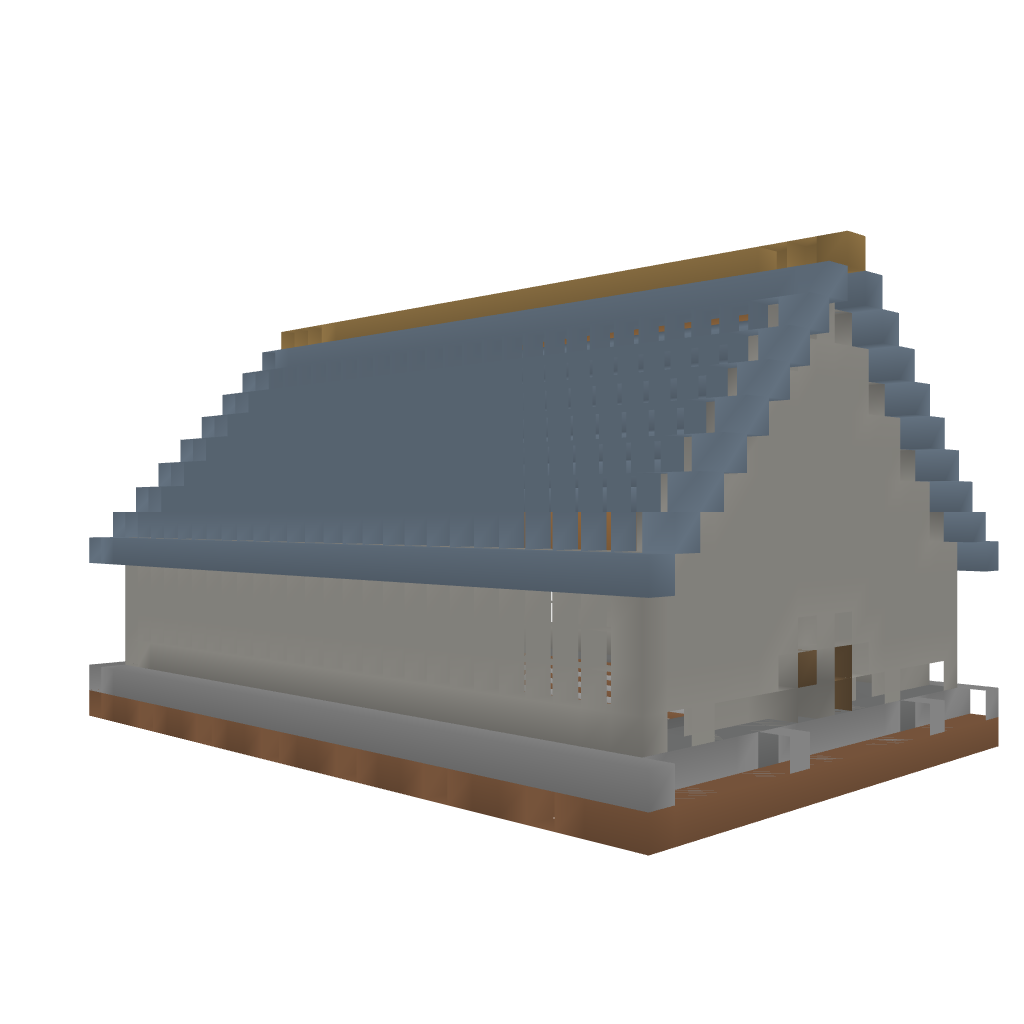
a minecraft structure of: Greenhouse